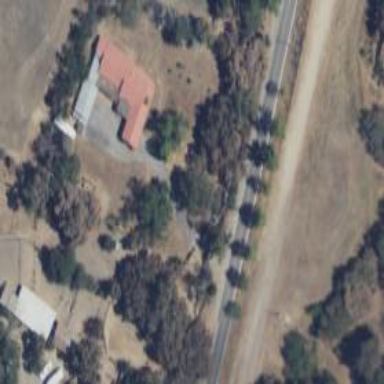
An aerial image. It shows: Driveway.